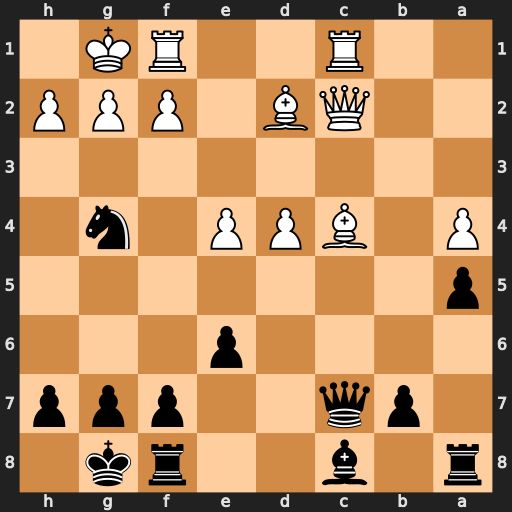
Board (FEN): r1b2rk1/1pq2ppp/4p3/p7/P1BPP1n1/8/2QB1PPP/2R2RK1
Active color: b
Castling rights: -
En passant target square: -
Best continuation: Qxh2#